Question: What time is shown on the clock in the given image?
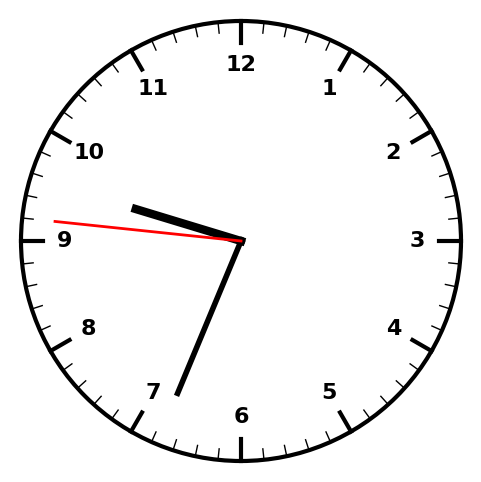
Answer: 09:33:46